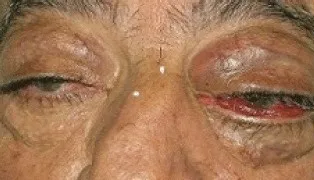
Bilateral exophthalmos (left > right), periorbital oedema, conjunctival hyperaemia.
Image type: medical_photograph (other_medical_photograph)